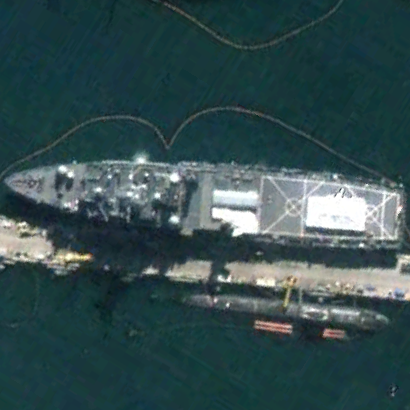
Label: combat